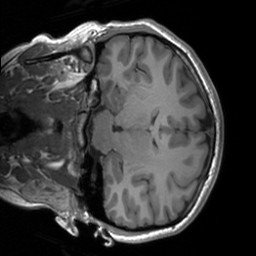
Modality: T1w
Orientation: coronal
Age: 23
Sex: female
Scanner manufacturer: siemens
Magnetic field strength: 3 T
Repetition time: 1.9 s
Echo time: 0.00226 s